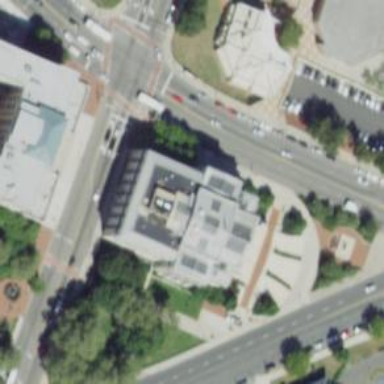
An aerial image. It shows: Courthouse building.